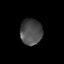
Tissue: lung
Cell type: Epithelial cells
Senescence score: 0.1928
Nuclear area (px): 555
Mean DAPI intensity: 74.953